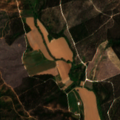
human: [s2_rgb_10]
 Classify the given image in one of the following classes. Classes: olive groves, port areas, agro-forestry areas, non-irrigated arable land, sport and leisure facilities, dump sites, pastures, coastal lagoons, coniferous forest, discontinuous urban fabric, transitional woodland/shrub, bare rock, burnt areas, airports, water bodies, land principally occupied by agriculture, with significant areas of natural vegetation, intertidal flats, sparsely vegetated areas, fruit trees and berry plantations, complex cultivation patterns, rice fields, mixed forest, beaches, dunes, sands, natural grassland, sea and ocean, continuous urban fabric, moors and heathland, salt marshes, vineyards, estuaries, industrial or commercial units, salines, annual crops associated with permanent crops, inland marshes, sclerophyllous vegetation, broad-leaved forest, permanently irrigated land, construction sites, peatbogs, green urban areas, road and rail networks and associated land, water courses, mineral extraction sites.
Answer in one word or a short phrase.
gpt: annual crops associated with permanent crops, broad-leaved forest, transitional woodland/shrub